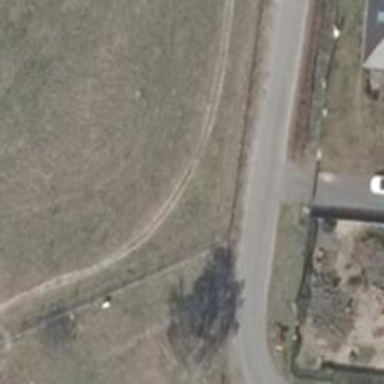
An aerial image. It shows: Ground path.